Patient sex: M
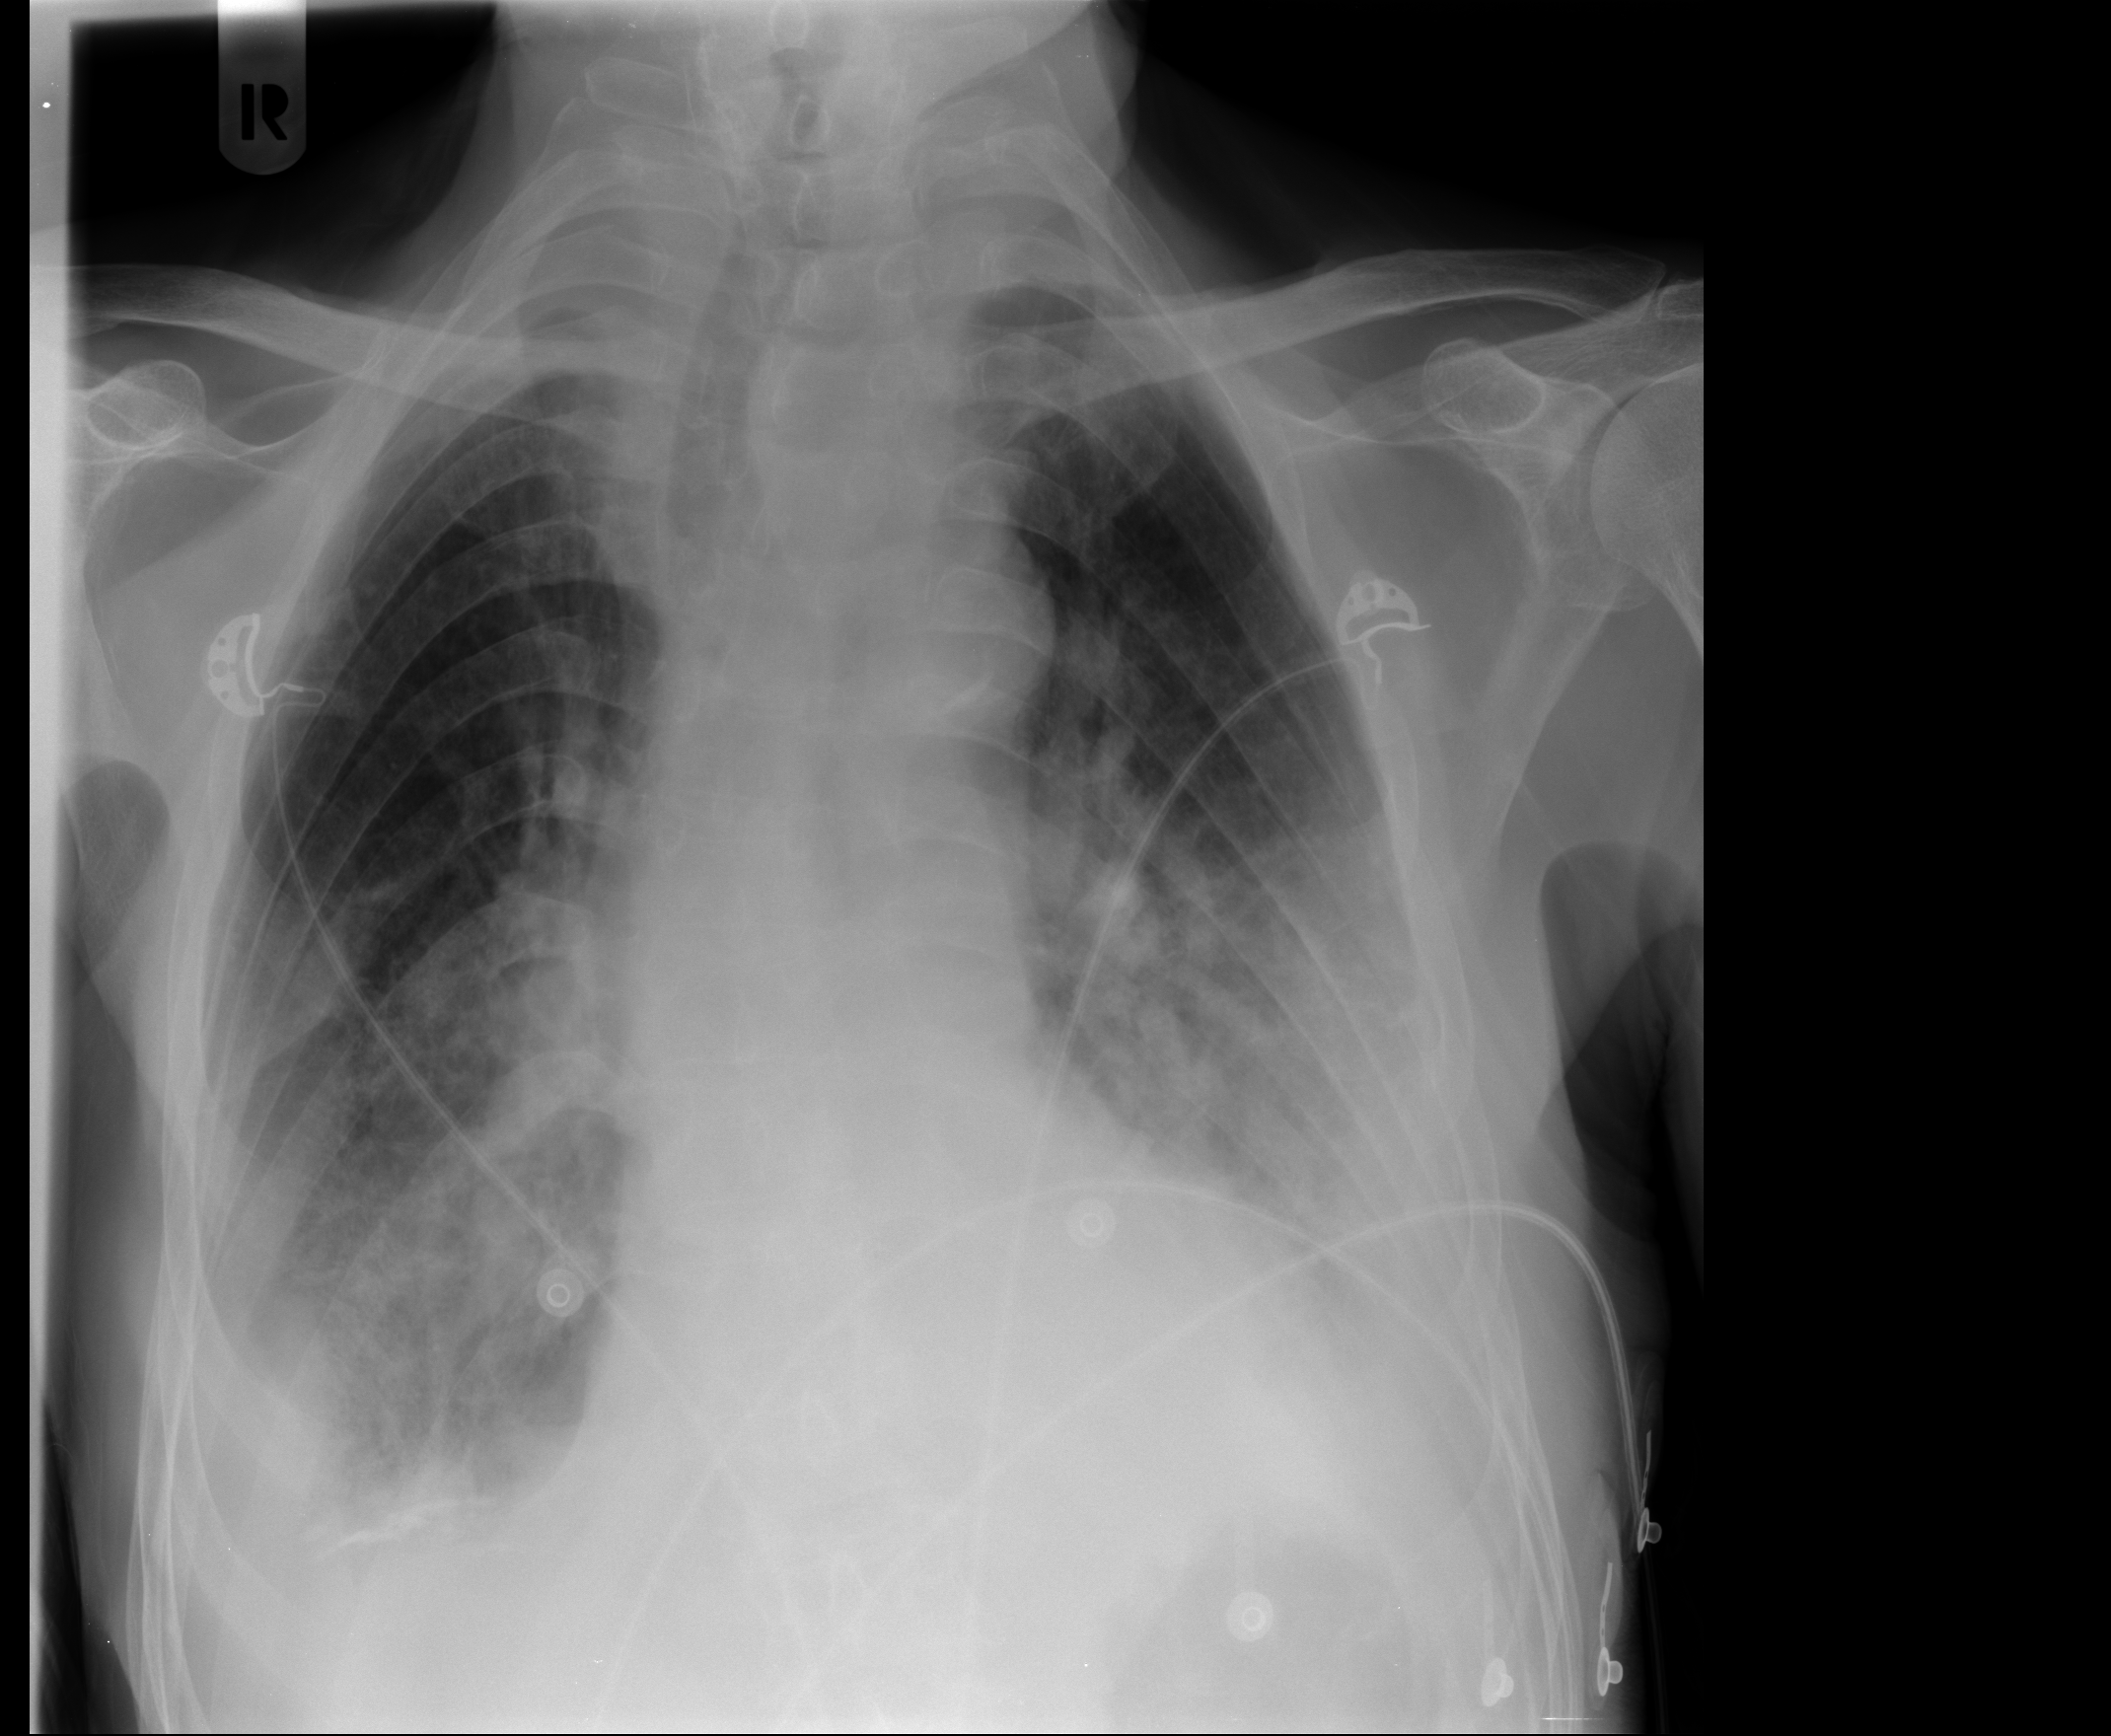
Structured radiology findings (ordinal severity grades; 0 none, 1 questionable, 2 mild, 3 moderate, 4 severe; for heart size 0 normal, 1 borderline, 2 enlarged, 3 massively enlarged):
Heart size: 0
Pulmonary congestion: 3
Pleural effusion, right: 2
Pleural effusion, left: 3
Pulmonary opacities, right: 2
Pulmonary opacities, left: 2
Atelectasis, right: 2
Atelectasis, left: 2